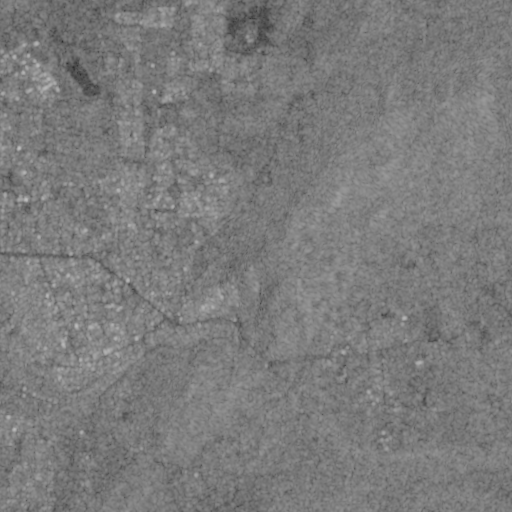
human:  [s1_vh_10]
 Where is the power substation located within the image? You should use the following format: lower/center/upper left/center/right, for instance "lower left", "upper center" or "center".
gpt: The power substation is located in the lower left of the image.
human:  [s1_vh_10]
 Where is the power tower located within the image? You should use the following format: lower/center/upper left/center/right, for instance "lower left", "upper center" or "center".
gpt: The power tower is located in the lower left of the image.
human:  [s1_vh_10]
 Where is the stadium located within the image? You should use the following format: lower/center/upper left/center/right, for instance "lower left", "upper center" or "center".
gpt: The stadium is located in the upper left of the image.
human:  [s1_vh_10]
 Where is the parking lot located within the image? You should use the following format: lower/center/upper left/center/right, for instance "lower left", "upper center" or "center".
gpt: There is no parking lot in the image.

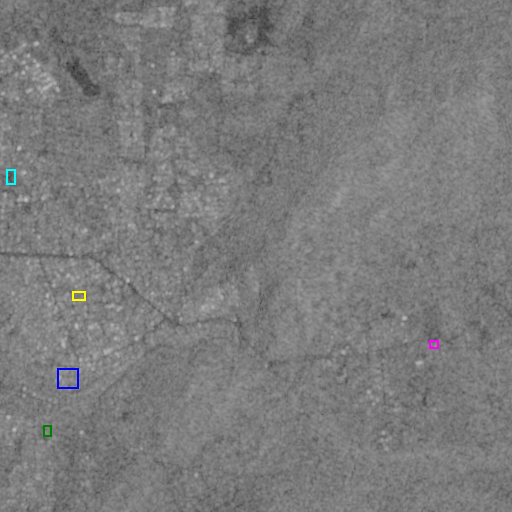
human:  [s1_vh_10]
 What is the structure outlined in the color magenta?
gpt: The structure outlined in magenta is a gas station.
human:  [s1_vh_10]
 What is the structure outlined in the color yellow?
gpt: The structure outlined in yellow is a park.
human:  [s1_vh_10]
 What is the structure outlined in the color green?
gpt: The structure outlined in green is a power substation.
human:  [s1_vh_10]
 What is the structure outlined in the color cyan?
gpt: The structure outlined in cyan is a stadium.
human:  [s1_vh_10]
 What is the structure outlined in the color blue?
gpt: The structure outlined in blue is a building.
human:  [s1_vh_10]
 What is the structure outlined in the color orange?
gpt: There is no orange outline.